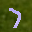
Label: 7